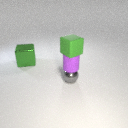
small gray metal sphere in front of large green metal cube